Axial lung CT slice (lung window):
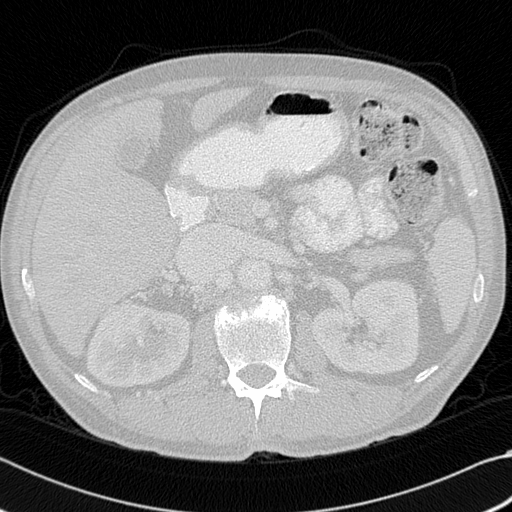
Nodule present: no